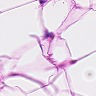
Metastatic tissue present: no